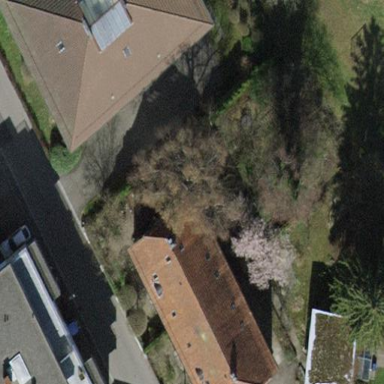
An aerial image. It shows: Apartments building with tiled roof.